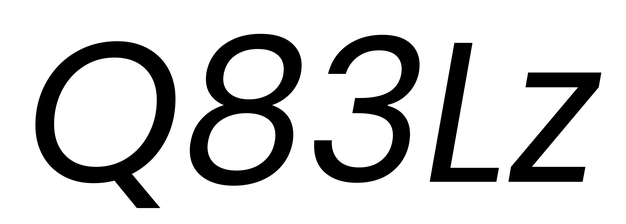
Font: Poppins-Italic